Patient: sex M, age 51
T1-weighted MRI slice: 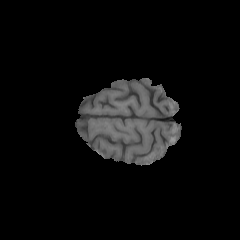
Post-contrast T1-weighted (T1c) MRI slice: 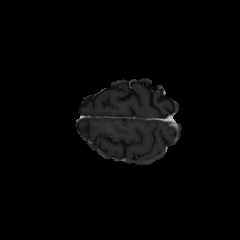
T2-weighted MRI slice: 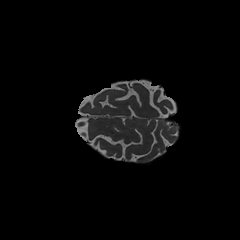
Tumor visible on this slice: no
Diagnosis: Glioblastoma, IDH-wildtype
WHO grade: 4